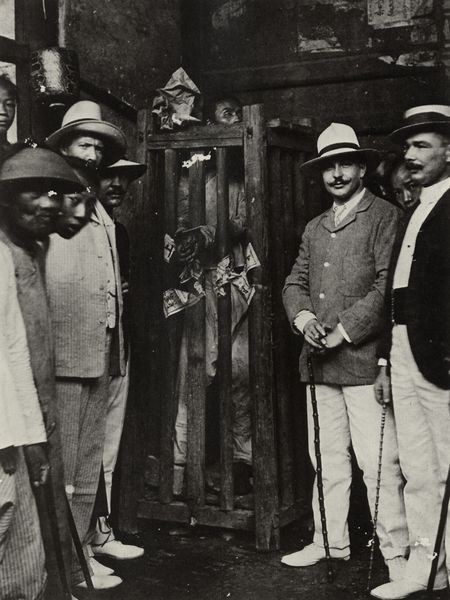
Titel: Hinrichtung im alten Shanghai
Künstler: Chinesischer Photograph
Schlagwörter: dunkel, hell, holz, hut, hüte, männer, raum, schwarz, weiss, zaun, anzüge, hose, gitter, lächeln, ecke, schuhe, strohhüte, foto, fotografie, stücke, asien, stöcke, china, gefängnis, gefangener, pferch, aufnahme, kolonie, fernost, europäer, kolonialgeschichte, einheimisse, schinesen, spazierstücke